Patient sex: F
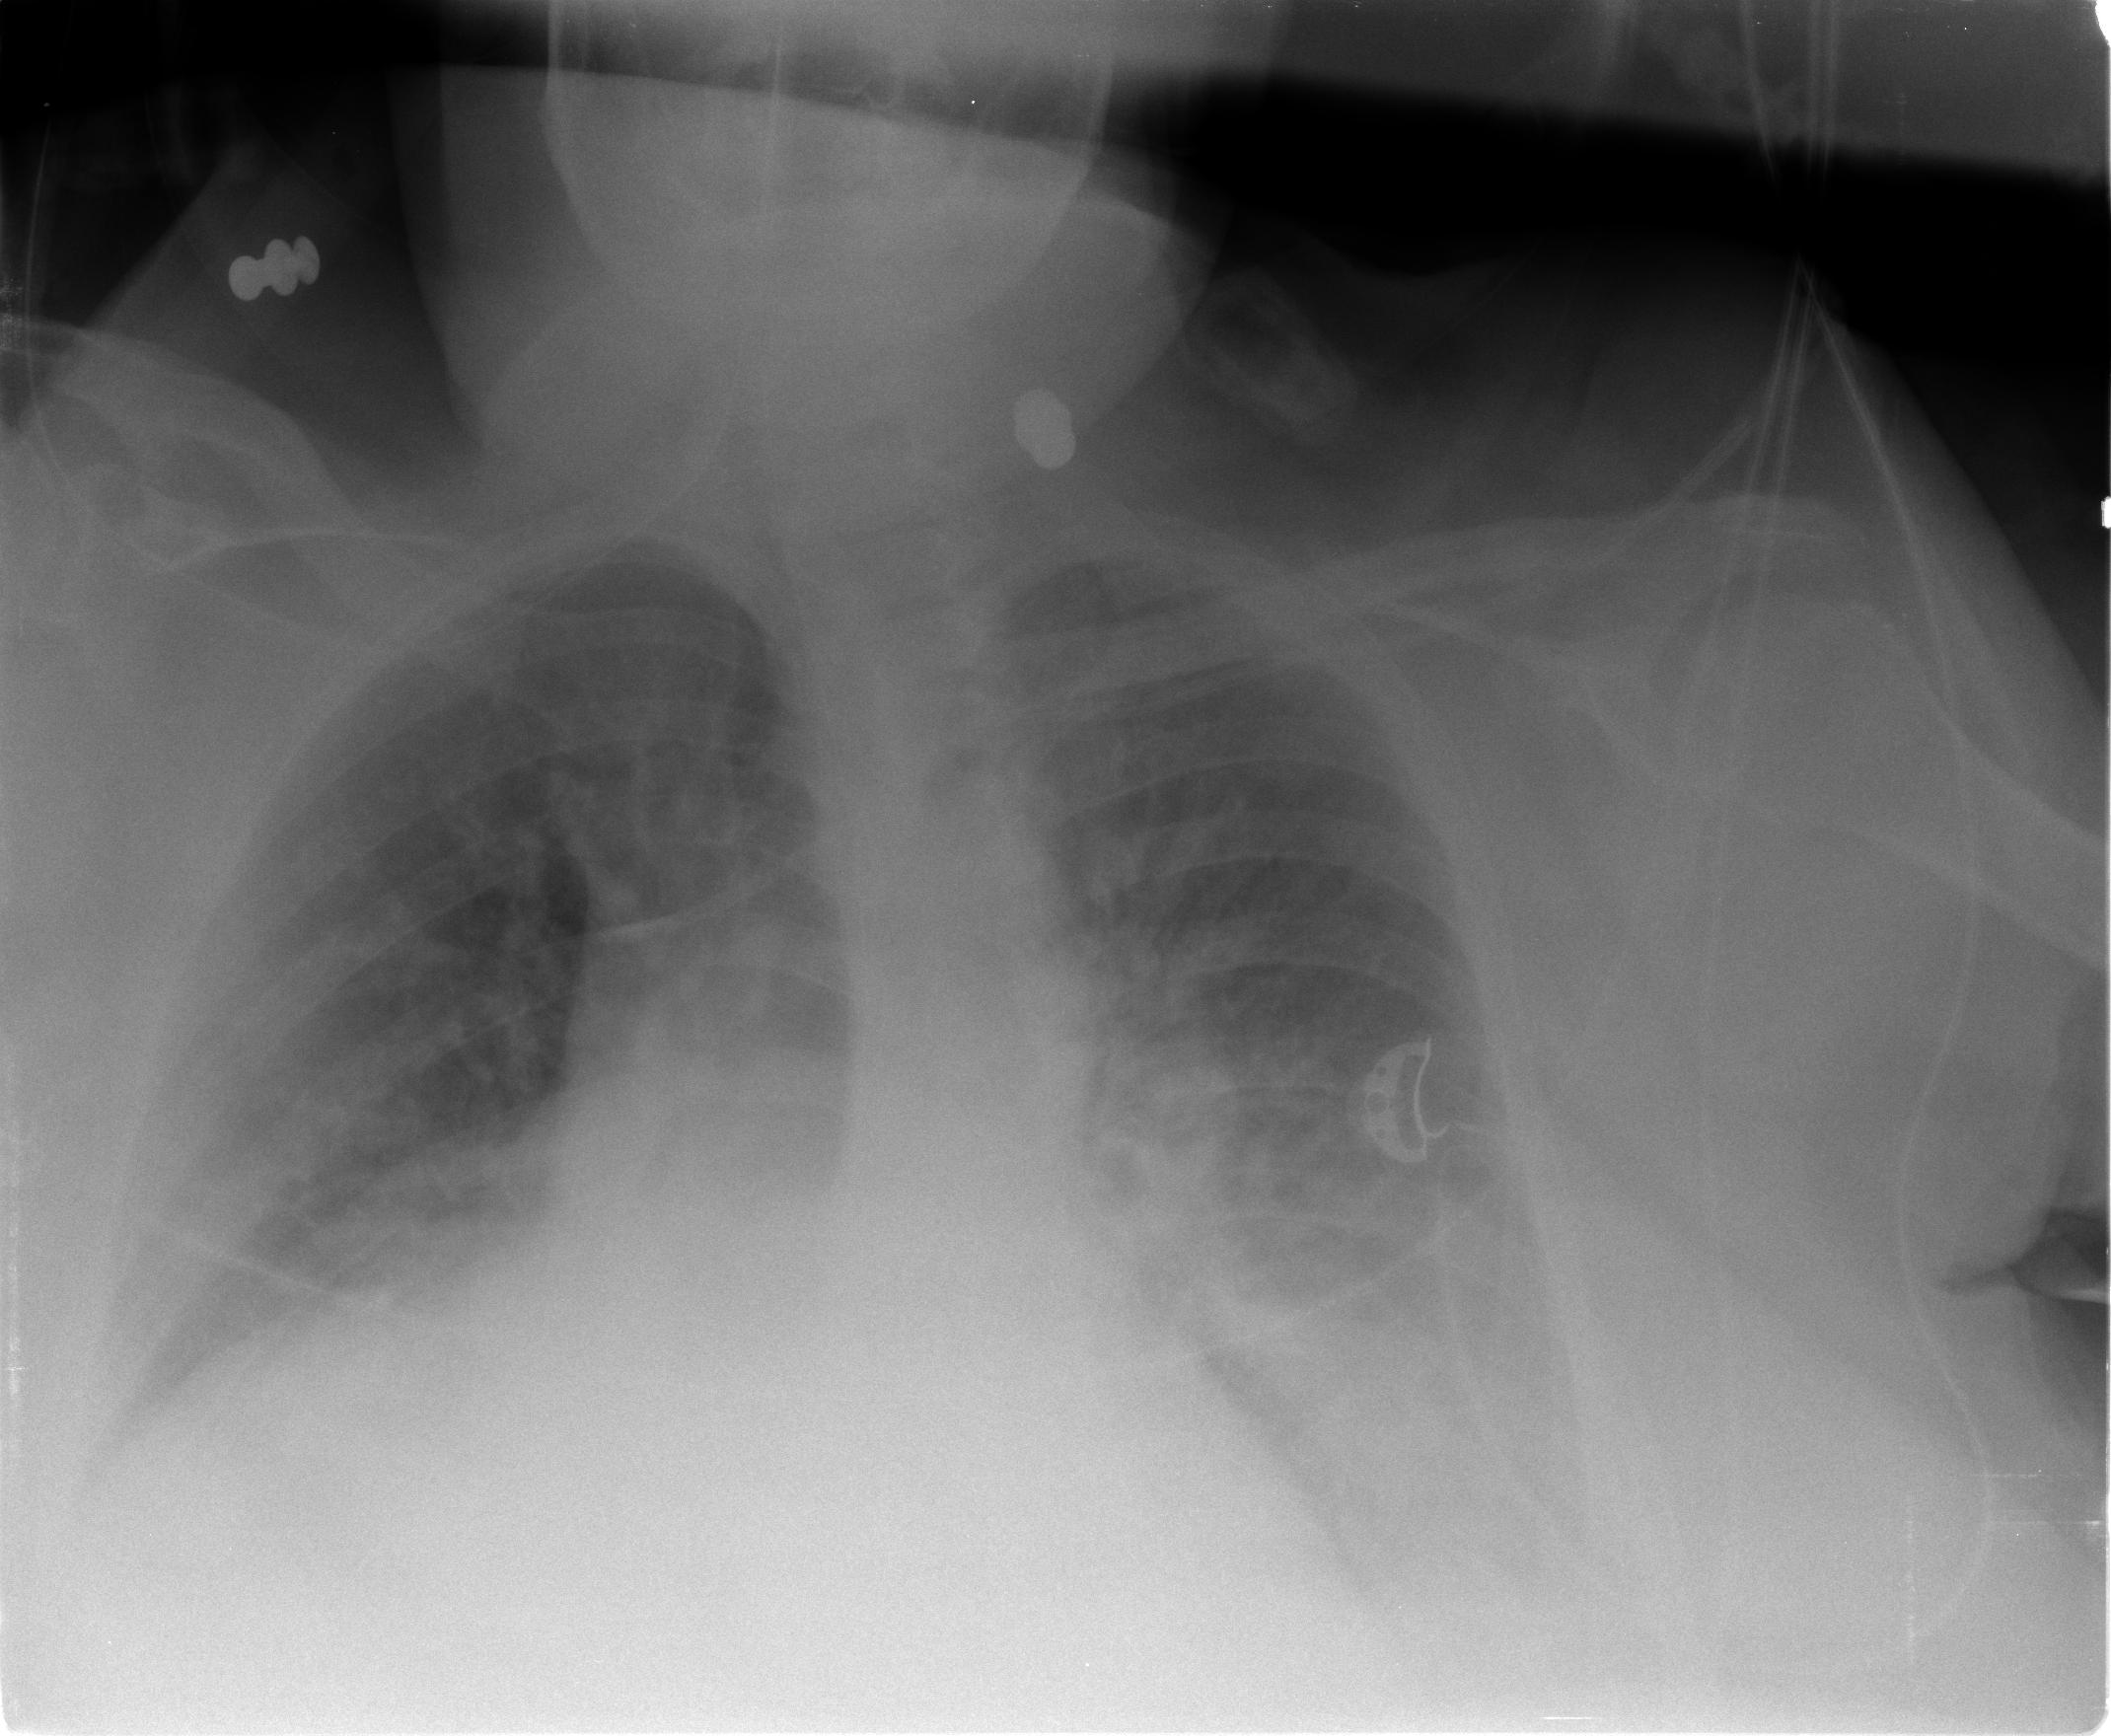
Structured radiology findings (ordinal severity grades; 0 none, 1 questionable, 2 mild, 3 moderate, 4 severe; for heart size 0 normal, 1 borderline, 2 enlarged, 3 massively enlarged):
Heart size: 2
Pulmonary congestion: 3
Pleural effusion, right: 1
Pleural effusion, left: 1
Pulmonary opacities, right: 3
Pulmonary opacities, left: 3
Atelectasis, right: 2
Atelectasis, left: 2